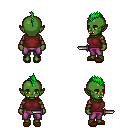
a pixel art fantasy rpg character, female body template, orc, green skin, maroon sleeveless shirt, magenta pants, green mohawk hairstyle, leather bracers, brown slippers, dagger, four views (front, back, left, right), 2x2 character sprite sheet, small pixel art, hard edges, no anti-aliasing